Aerial crown-view tile of a tropical tree (Barro Colorado Island, Panama), acquired 20240813:
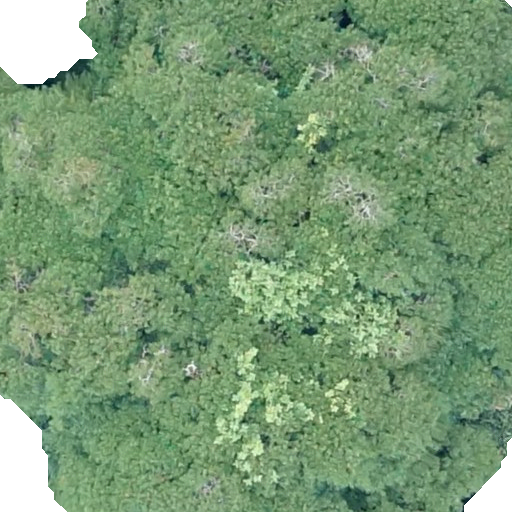
Species: Hura crepitans
GBIF accepted scientific name: Hura crepitans
Crown area: 525.11 m²